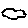
Label: cloud